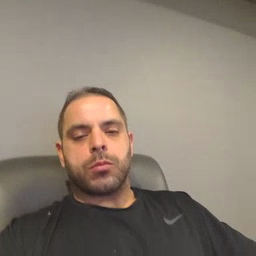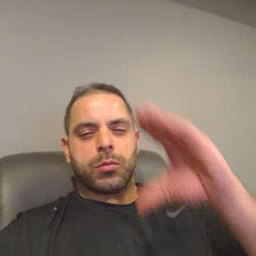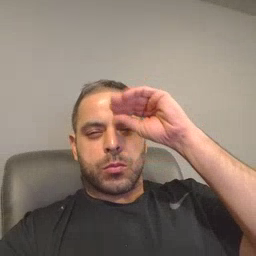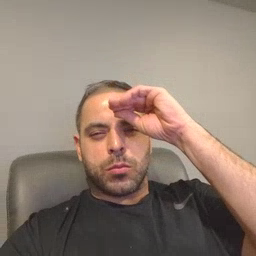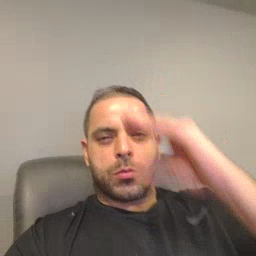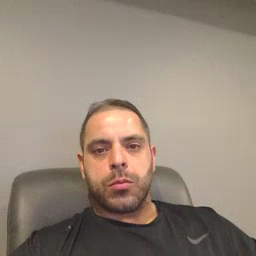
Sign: boy